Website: home-depot
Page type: billing-address
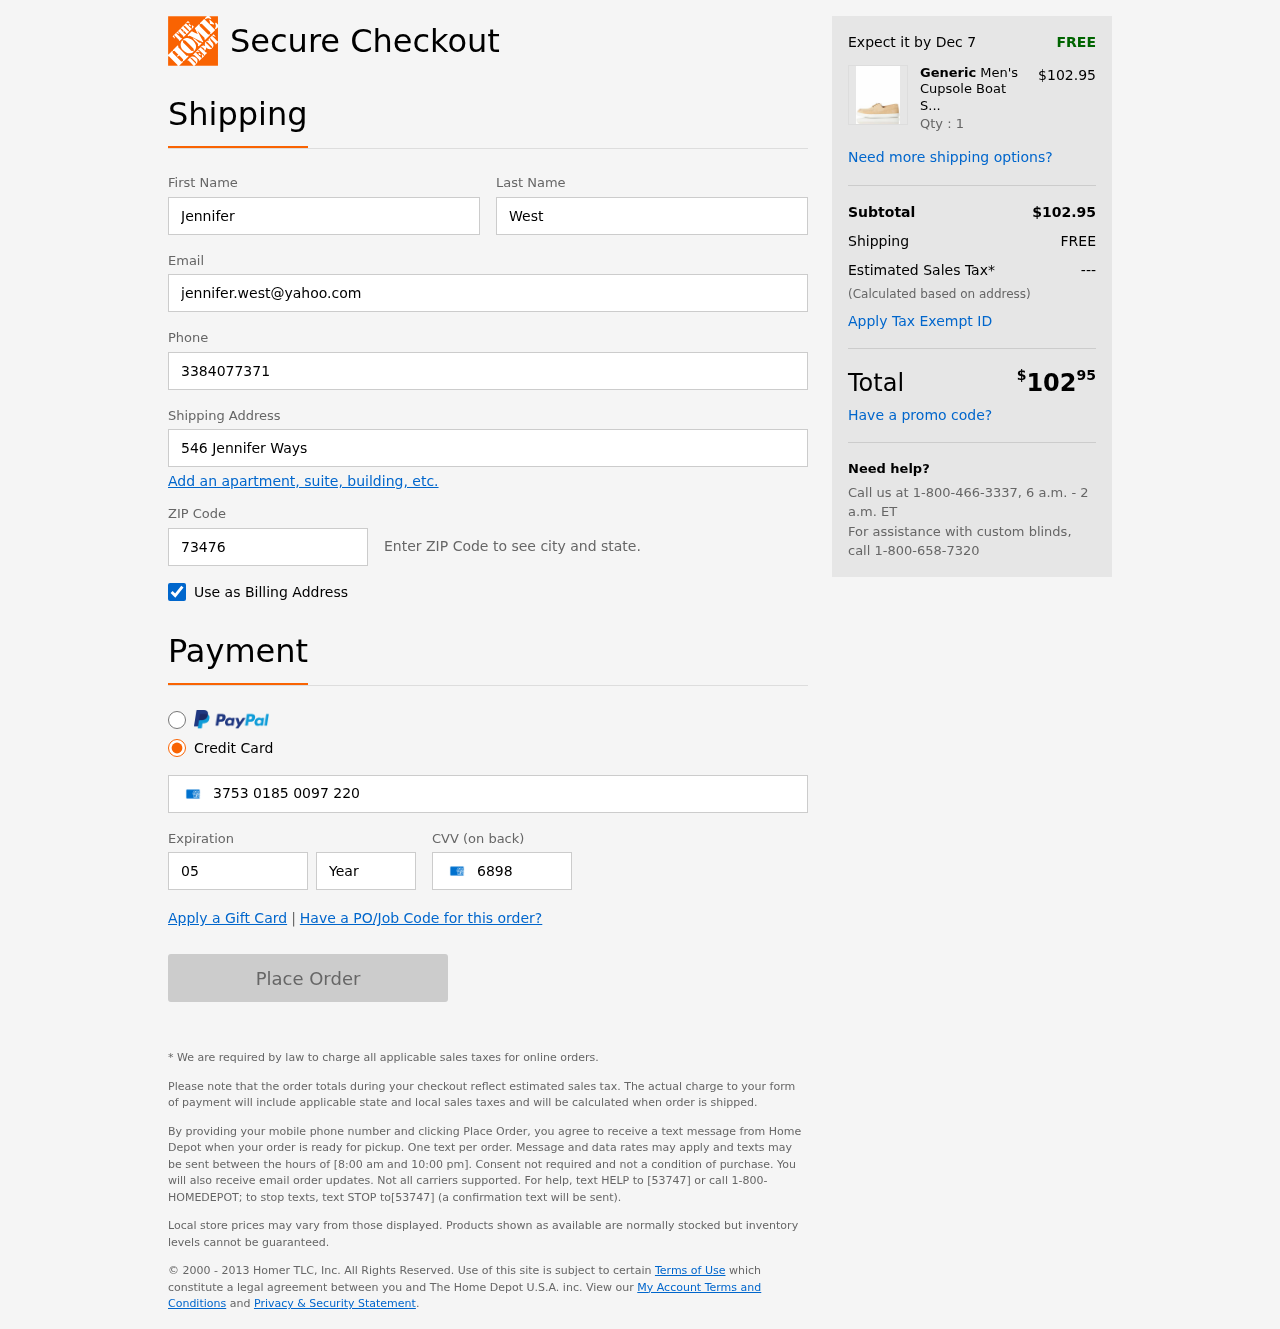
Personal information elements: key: PII_FIRSTNAME
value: Jennifer
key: PII_LASTNAME
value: West
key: PII_EMAIL
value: jennifer.west@yahoo.com
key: PII_PHONE
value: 3384077371
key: PII_STREET
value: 546 Jennifer Ways
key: PII_POSTCODE
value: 73476
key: PII_CARD_NUMBER
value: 3753 0185 0097 220
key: PII_CARD_EXPIRY_MONTH
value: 05
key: PII_CARD_CVV
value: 6898
Product elements: key: PRODUCT1_BRAND
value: Generic
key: PRODUCT1_NAME
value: Men's Cupsole Boat Shoe, Beige Suede, 9.5 us
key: PRODUCT1_PRICE
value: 102.95
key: PRODUCT1_QUANTITY
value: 1
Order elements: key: ORDER_DELIVERY_DATE
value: Dec 7
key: ORDER_SUBTOTAL
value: $102.95
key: ORDER_SHIPPING_COST
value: FREE
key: ORDER_TAX
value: ---
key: ORDER_TOTAL2
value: $10295